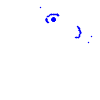
Particle: kaon